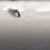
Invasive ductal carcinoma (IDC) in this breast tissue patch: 0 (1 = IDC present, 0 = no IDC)